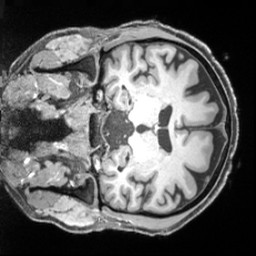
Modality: T1w
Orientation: coronal
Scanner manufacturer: siemens
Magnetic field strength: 3 T
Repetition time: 2.55 s